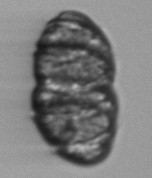
Label: Margalefidinium